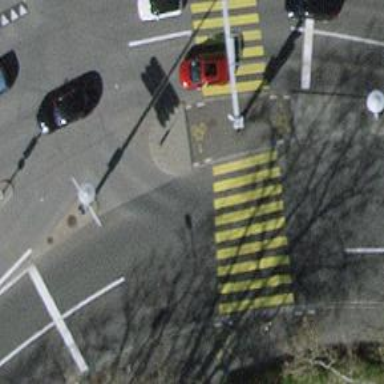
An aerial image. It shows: Road crossing with traffic signals.